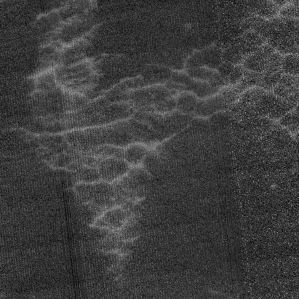
Label: frost